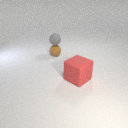
small gray rubber sphere above small brown rubber sphere